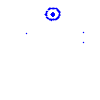
Particle: proton